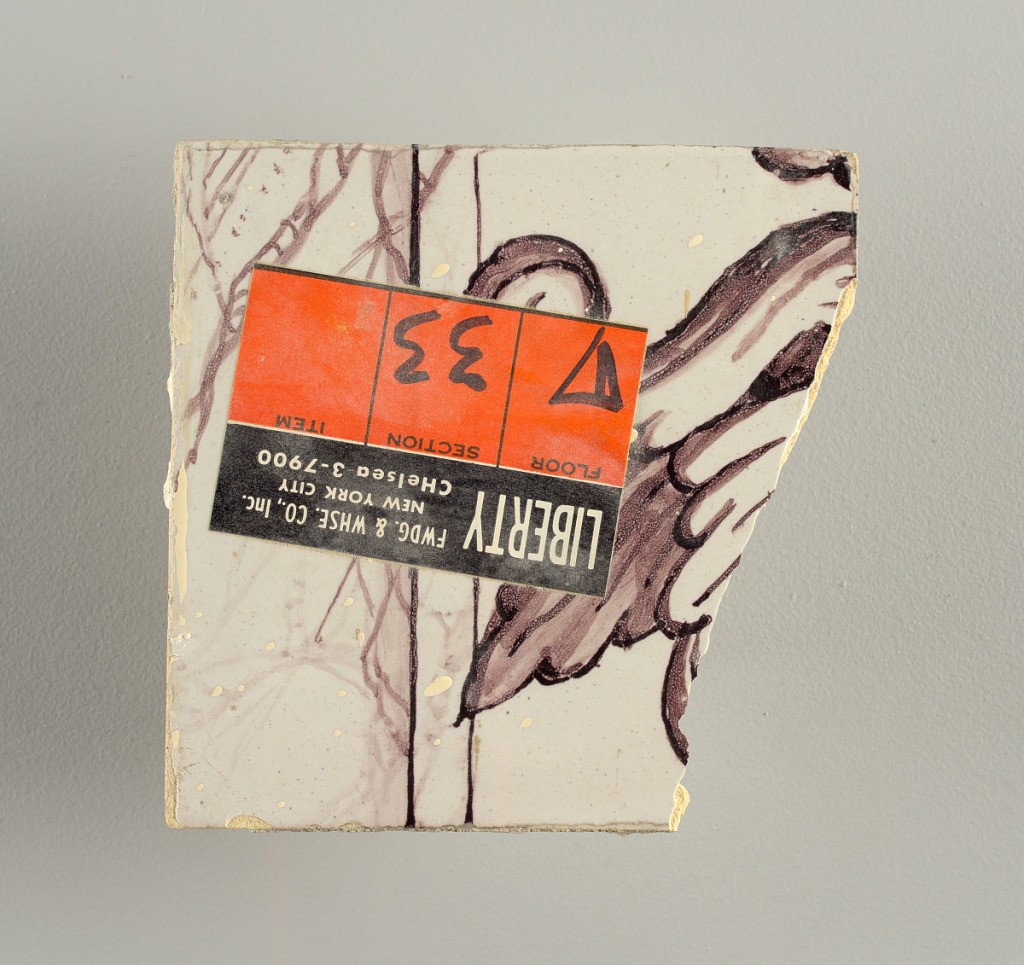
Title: Wall facing
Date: ca. 1725
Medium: tin-glazed earthenware, underglaze
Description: Running design for a frieze or a dado, composed of scrolls of foliage and strapwork, and four repeating motifs--a seated woman in a small upright oval medallion, a putto seated on a rocailled base, and strapwork in axial pattern.  The various panels, A to F, show various repeats of the same design, all being five tiles high and a varying number of tiles wide.